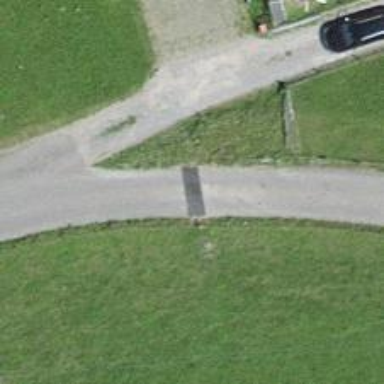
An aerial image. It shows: Cattle grid barrier.